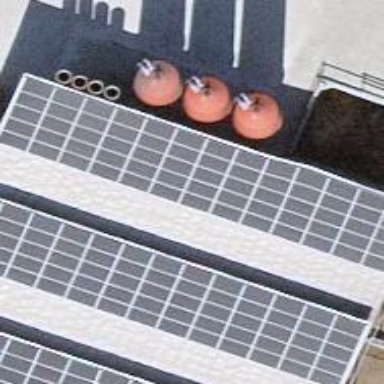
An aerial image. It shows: Solar photovoltaic panel generator.